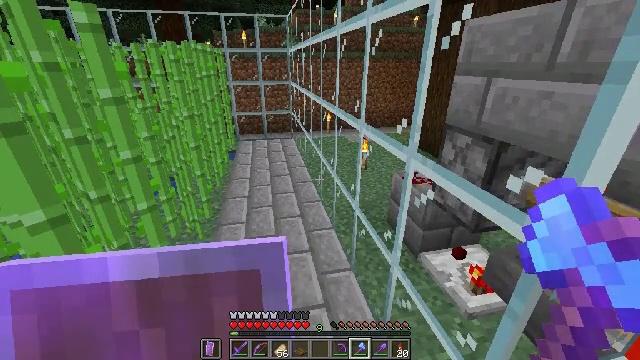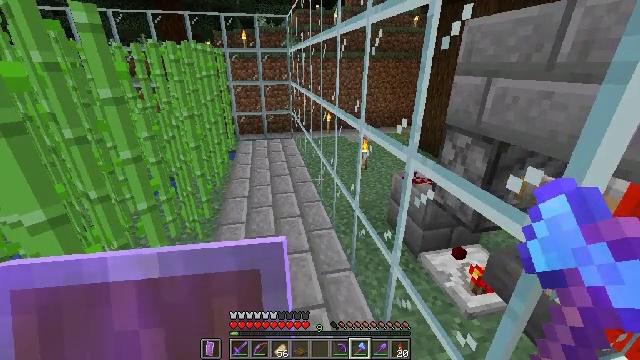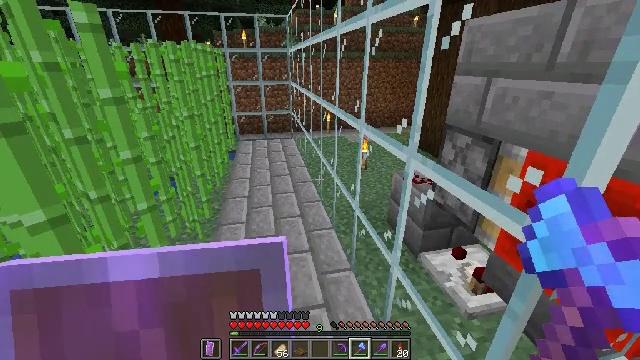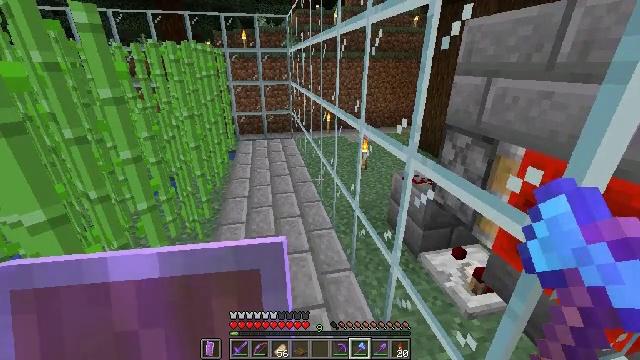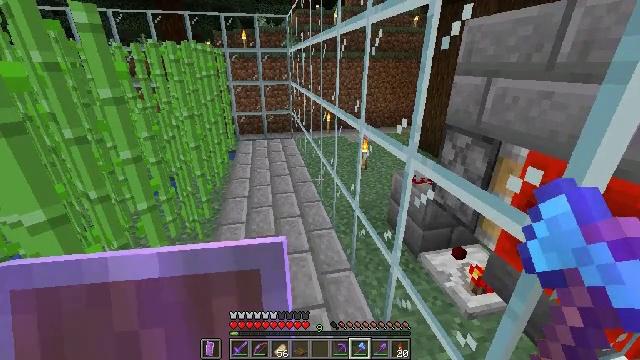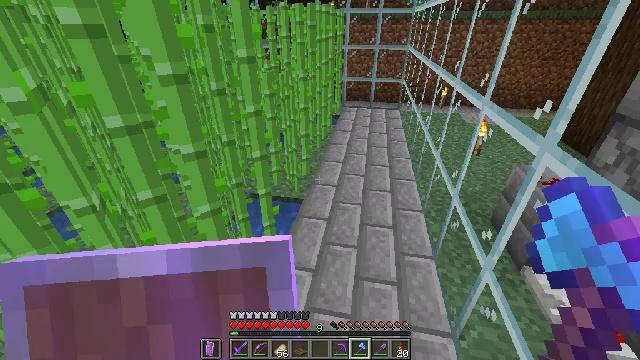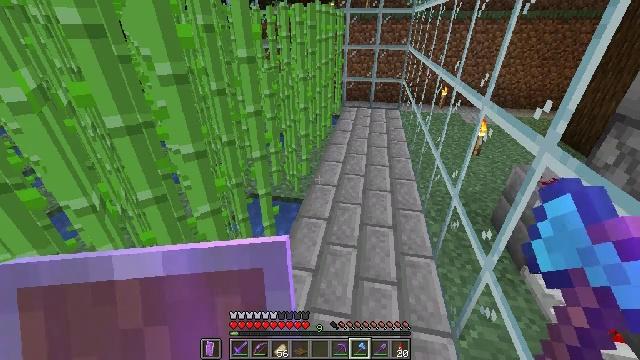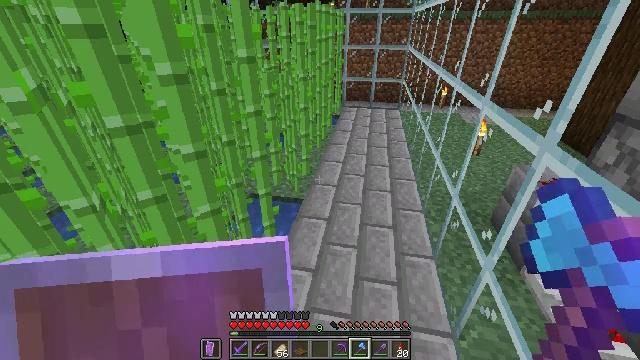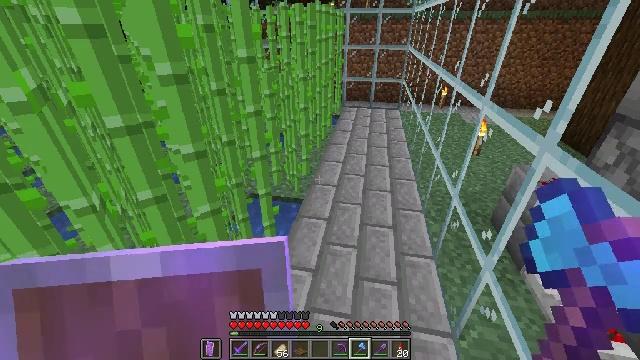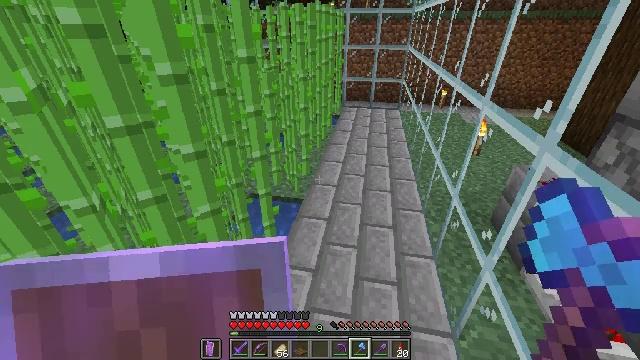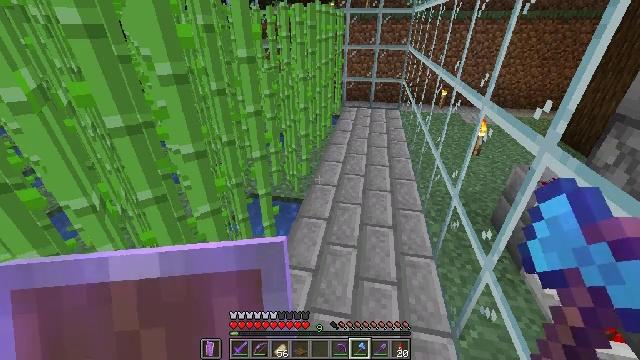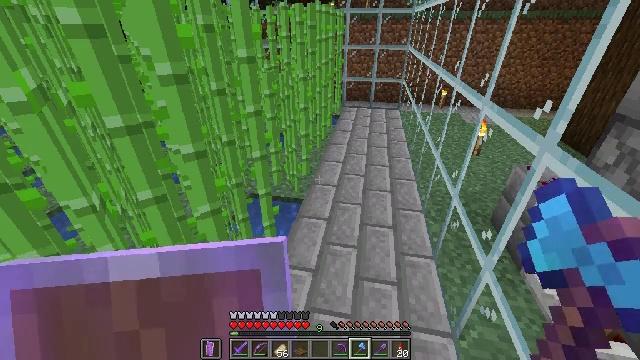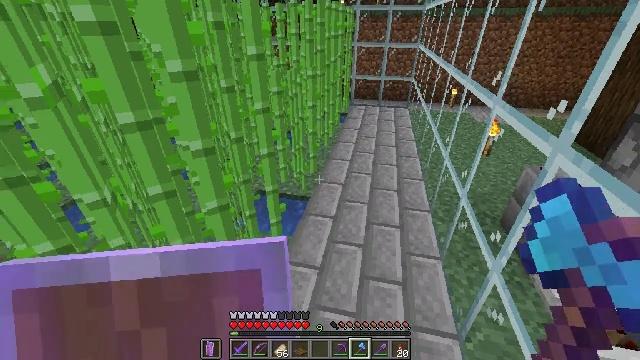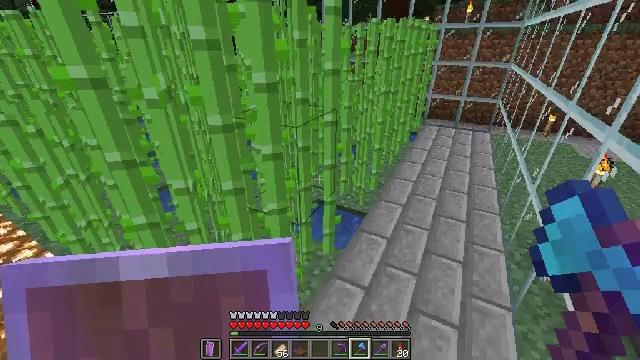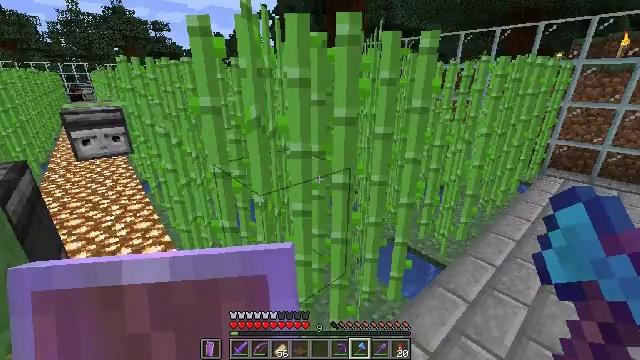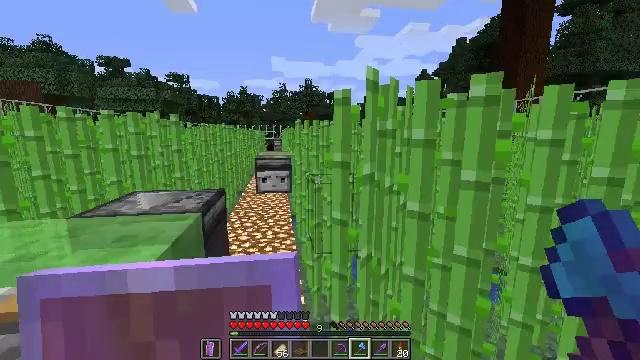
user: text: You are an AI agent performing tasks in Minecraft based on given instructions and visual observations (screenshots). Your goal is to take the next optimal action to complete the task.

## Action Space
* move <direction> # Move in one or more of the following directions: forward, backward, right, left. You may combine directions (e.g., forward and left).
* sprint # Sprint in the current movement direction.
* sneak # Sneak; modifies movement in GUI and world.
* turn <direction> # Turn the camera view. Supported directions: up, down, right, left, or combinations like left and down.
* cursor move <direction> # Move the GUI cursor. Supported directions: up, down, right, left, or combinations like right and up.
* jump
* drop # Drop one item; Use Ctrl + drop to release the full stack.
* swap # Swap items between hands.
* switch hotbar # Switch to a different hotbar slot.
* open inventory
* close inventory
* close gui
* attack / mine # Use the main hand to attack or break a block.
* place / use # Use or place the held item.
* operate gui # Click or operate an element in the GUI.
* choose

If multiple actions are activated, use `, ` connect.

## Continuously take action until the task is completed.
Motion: motion action
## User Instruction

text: Collect the observer.
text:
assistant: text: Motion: no_op
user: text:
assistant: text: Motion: no_op
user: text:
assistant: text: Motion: no_op
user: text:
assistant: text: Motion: no_op
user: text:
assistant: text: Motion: turn left and down
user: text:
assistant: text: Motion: no_op
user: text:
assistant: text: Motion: no_op
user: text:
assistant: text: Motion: no_op
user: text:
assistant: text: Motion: no_op
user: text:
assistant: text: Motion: no_op
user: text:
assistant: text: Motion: no_op
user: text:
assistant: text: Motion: turn left
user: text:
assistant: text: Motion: move right, turn left and up
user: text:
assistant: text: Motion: move right, turn left and up
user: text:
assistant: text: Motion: move right, turn left and up
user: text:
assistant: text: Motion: turn left and up
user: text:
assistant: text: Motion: turn left and up
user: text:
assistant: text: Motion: no_op
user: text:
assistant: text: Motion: no_op
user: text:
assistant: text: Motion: no_op
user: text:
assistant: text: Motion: no_op
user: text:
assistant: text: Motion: no_op
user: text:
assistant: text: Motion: no_op
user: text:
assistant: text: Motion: no_op
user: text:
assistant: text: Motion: no_op
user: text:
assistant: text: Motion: no_op
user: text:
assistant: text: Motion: no_op
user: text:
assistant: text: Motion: turn down
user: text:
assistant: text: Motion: turn left and down
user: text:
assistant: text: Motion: turn down